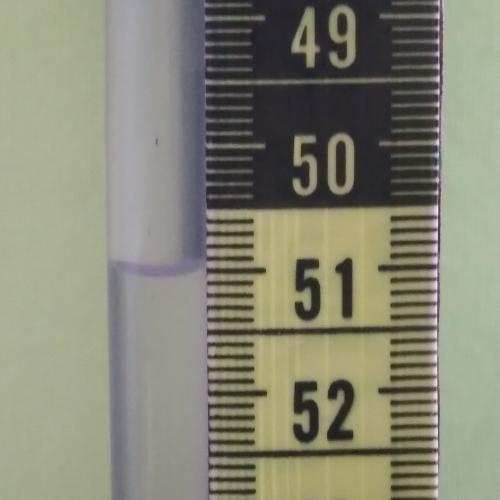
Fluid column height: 51.0 cm